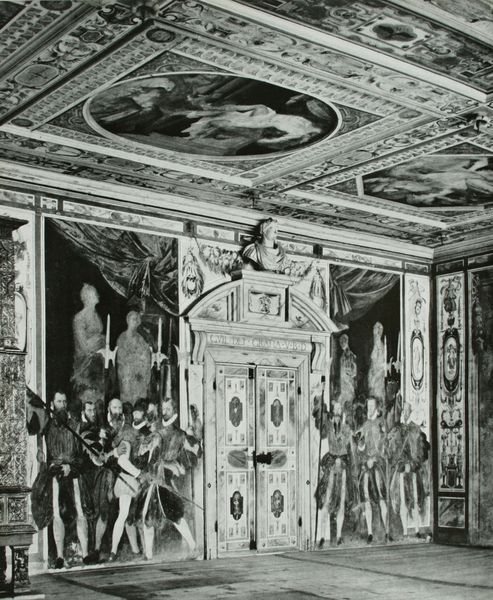
Titel: Rittersaal, oder auch "Wartestube"
Standort: Landshut
Institution: Burg Trausnitz
Schlagwörter: blau, dunkel, gemälde, gruppe, kämpfer, mann, schatten, weiß, menschen, mädchen, sitzen, braun, bunt, fenster, frankreich, frau, grau, haar, hell, holz, kleid, licht, marmor, männer, raum, schmuck, schwarz, stuhl, stühle, tisch, tür, zimmer, dame, gebäude, schloss, malerei, muster, rock, schachbrett, schachbrettmuster, bärte, wand, architektur, rahmen, stehen, bild, innenraum, porträt, vorhang, wache, boden, figur, gold, reich, sitzend, stehend, stoff, stoffe, decke, innen, renaissance, arbeit, ofen, oval, rund, skulptur, rückenansicht, bilder, bilderrahmen, bücher, schrank, modell, bogen, türen, schuhe, schwer, giebel, hof, türe, hocker, rand, saal, schemel, figuren, krieg, lanze, soldaten, büste, dekor, ornamente, verzierung, wandgemälde, wandmalerei, atelier, draperie, maler, staffelei, flügeltüre, kerzen, stuck, türflügel, holzdielen, geschlossen, tor, bemalt, foto, fotografie, strümpfe, eingang, buch, burg, gemalt, münchen, palast, tageslicht, schwarz-weiß, künstler, bewaffnet, fliesen, militär, uniform, waffen, leinwand, vermeer, holzdecke, kacheln, dielenboden, kranz, pinsel, pracht, ritter, österreich, gestalten, intarsien, photo, verziert, fragment, portal, karte, kerzenleuchter, rau, hellgrau, residenz, strumpfhose, krieger, fresken, hellebarde, lanzen, adlige, nachtwache, strumpfhosen, kassetten, kassettendecke, landkarte, speer, speere, deckengemälde, fresko, hofmalerei, wien, einrichtung, prunk, bemalung, fotographie, illusion, wachen, fresco, frescos, freskos, beschläge, fot, kostbar, kachelofen, trompe l'eil, bauplastik, versailles, kasettendecke, supraporte, geschmückt, prachtvoll, ausstattung, wandbemalung, prächtig, fresos, grotesken, frescen, deckenfresko, geografie, jan, jan vermeer, hochmittelalter, prunksaal, deckenleuchter, helebarde, helebarden, fotograpfie, büst, innenraumgestaltung, kerzenlos, porträtieren, porträtmaler, tischfläche, ture, deckemgemälde, deckenmaleier, fiuguren, lraum, mäöäöner, welß